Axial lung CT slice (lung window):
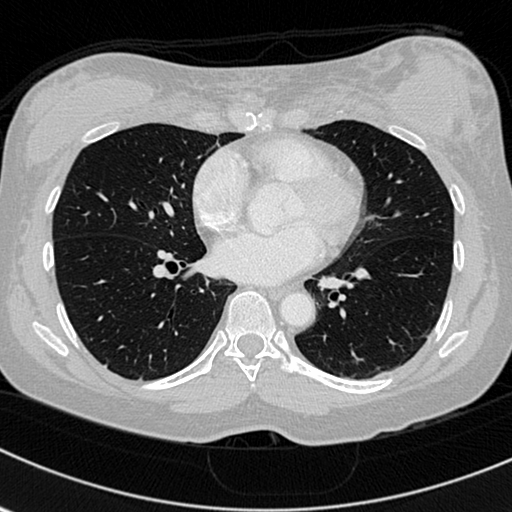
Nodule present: no